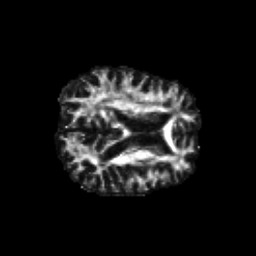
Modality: FA
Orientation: axial
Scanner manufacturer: siemens
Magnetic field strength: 3 T
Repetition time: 6.8 s
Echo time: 0.093 s